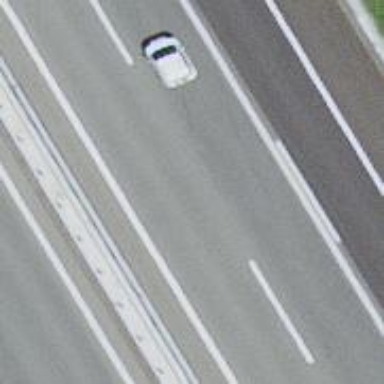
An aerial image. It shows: Bridge over motorway.